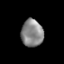
Tissue: lung
Cell type: Epithelial cells
Senescence score: 0.1925
Nuclear area (px): 593
Mean DAPI intensity: 133.872